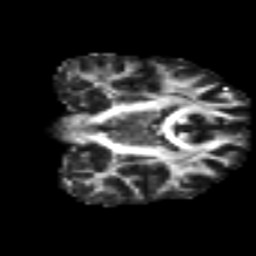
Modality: FA
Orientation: coronal
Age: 24
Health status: ill
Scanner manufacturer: philips
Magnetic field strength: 3 T
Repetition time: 9 s
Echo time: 0.127 s